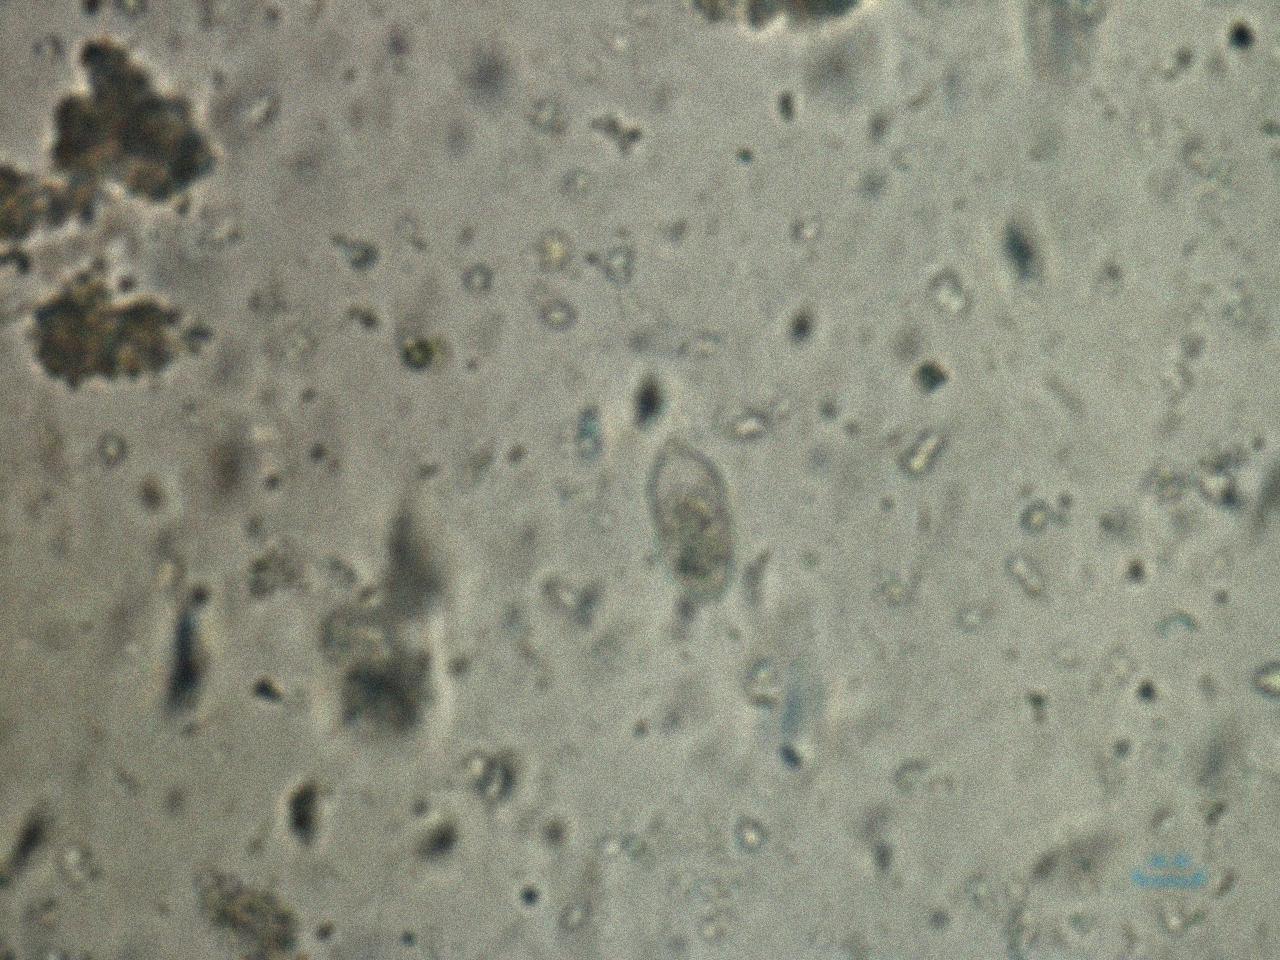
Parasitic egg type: Capillaria philippinensis